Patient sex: M
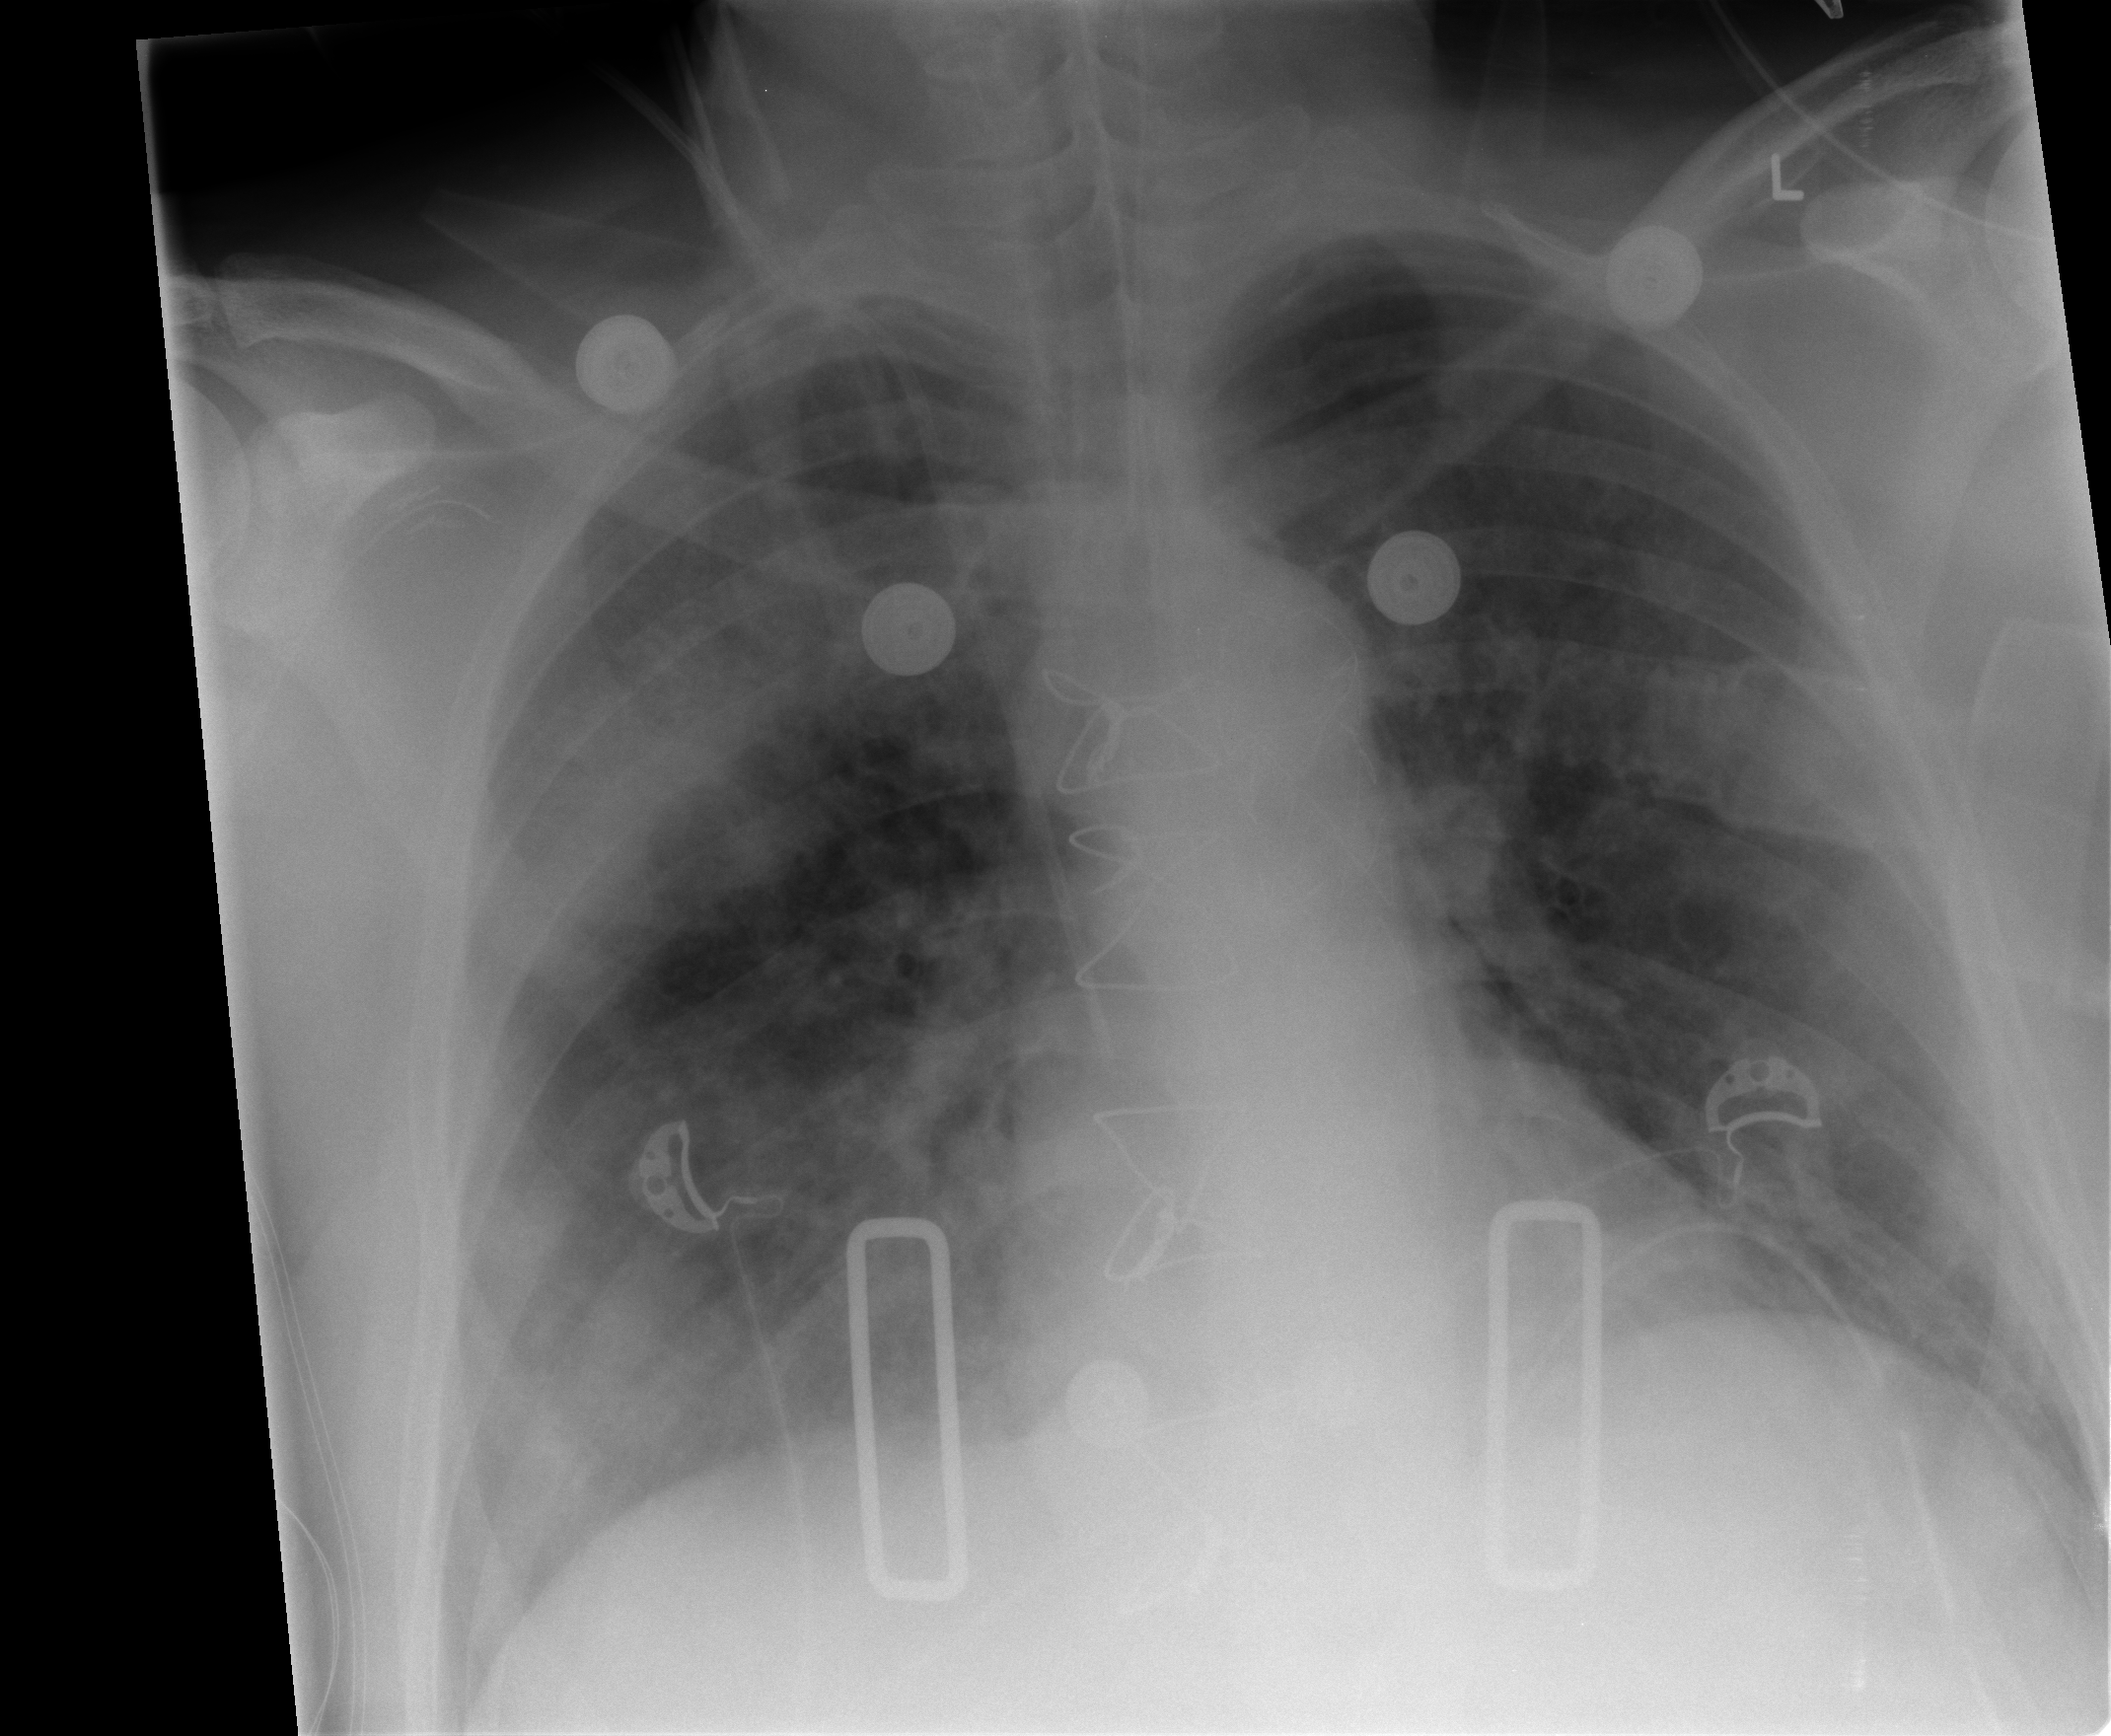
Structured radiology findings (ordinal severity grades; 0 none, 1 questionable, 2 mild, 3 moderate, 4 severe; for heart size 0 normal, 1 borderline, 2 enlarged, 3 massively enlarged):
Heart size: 0
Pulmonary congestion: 2
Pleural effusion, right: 1
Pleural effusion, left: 0
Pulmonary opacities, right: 3
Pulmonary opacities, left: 3
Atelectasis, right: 2
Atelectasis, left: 2